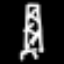
Label: The Eiffel Tower